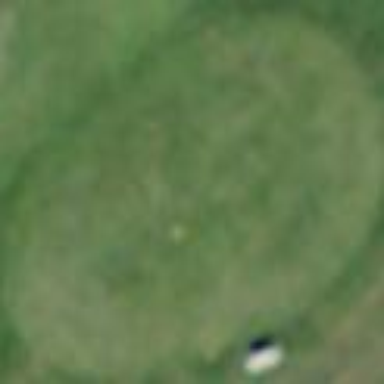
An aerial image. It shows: Grassy area designated as golf tee.